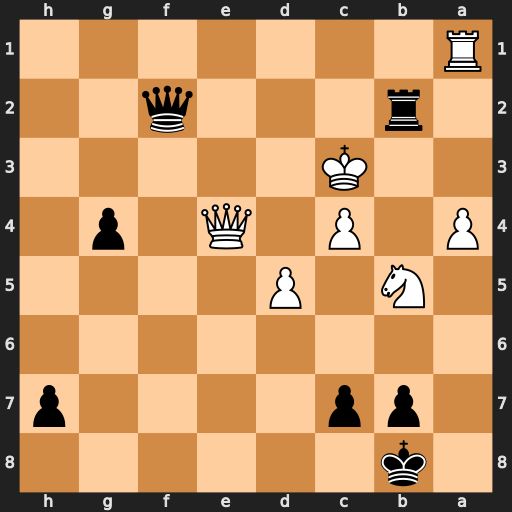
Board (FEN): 1k6/1pp4p/8/1N1P4/P1P1Q1p1/2K5/1r3q2/R7
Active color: b
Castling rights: -
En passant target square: -
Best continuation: Qd2#